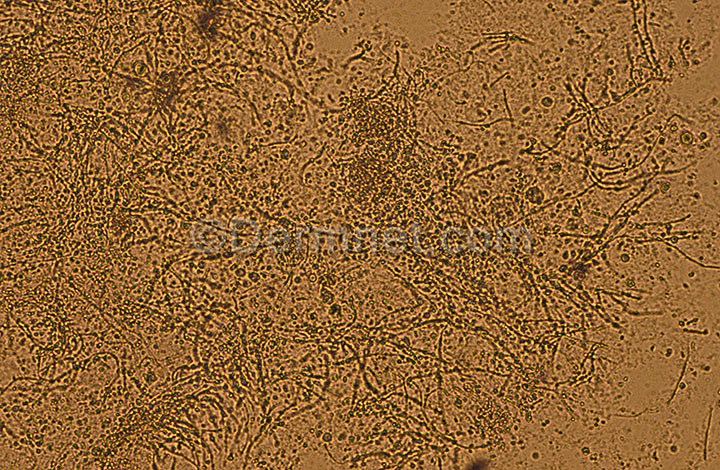
Disease: Tinea Ringworm Candidiasis and other Fungal Infections